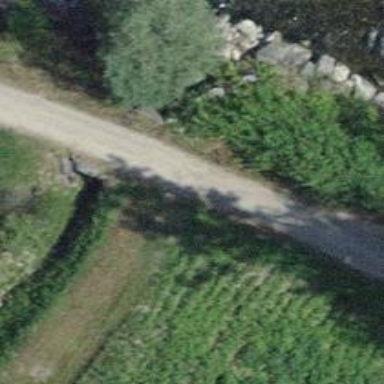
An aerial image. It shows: Footway along the road.